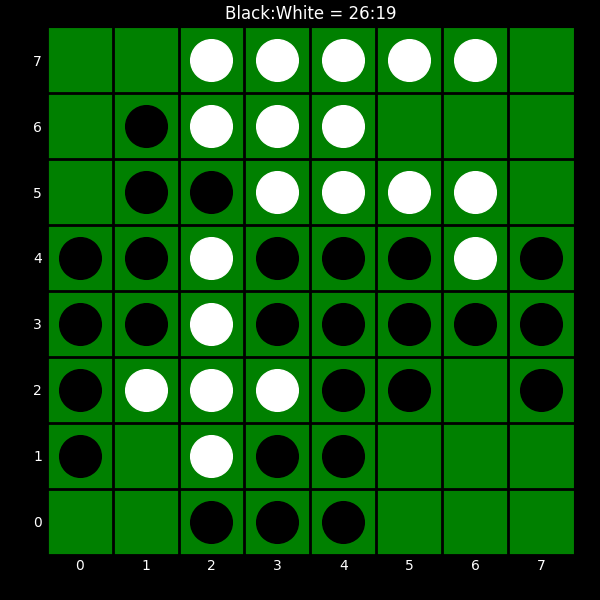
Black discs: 26
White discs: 19